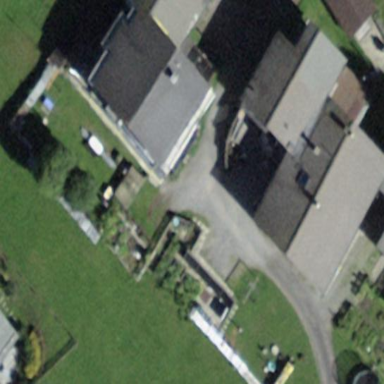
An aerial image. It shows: Building with tile roof.